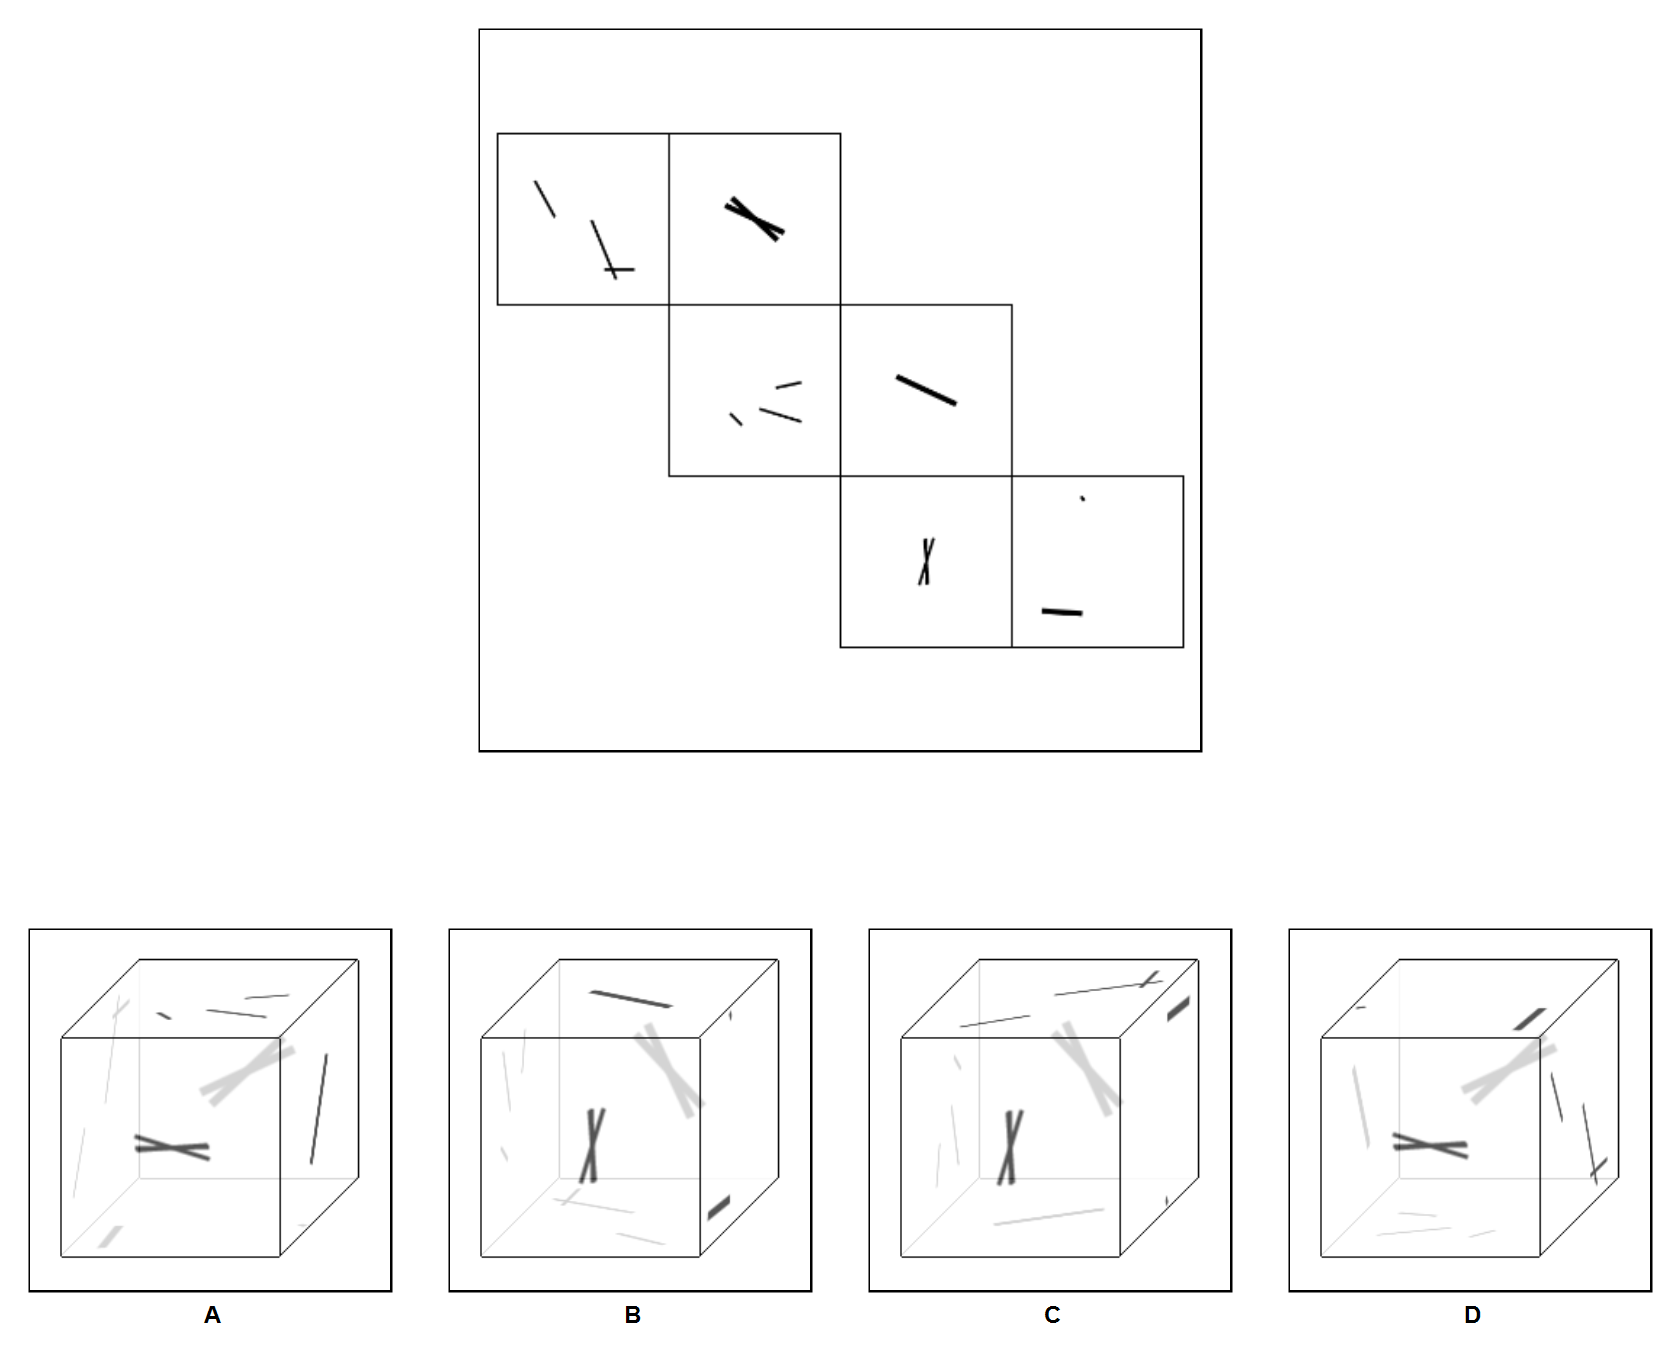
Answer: C